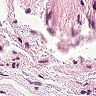
Metastatic tissue present: no